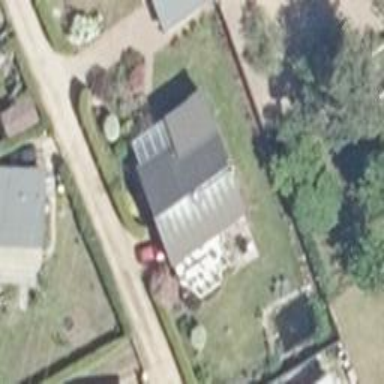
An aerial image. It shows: Terrace building.